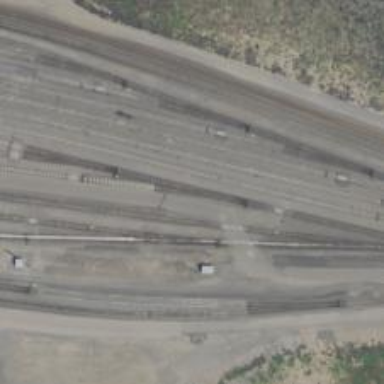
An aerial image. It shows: Railway yard in service.